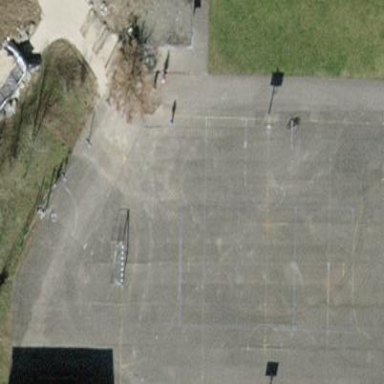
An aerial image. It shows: Asphalt pedestrian road leading to basketball court. The court is marked as pitch on leisure land.